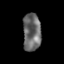
Tissue: lung
Cell type: Epithelial cells
Senescence score: 0.2017
Nuclear area (px): 664
Mean DAPI intensity: 106.011